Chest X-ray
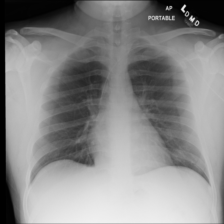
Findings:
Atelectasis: negative
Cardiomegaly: negative
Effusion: negative
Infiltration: negative
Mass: negative
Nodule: negative
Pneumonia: negative
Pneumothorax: negative
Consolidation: negative
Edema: negative
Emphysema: negative
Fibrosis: negative
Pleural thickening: negative
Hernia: negative